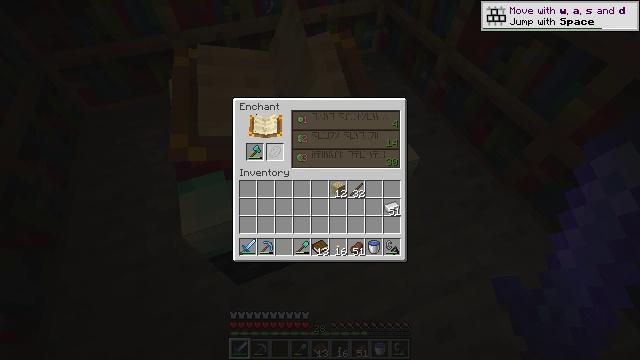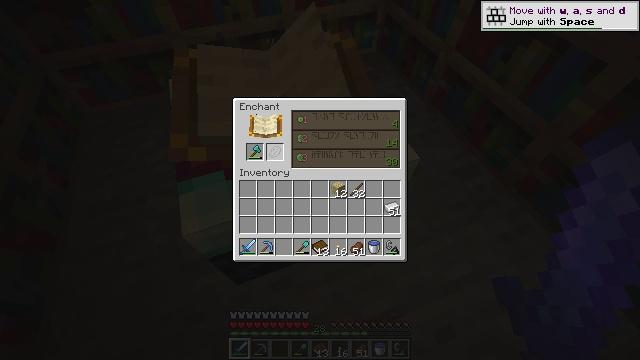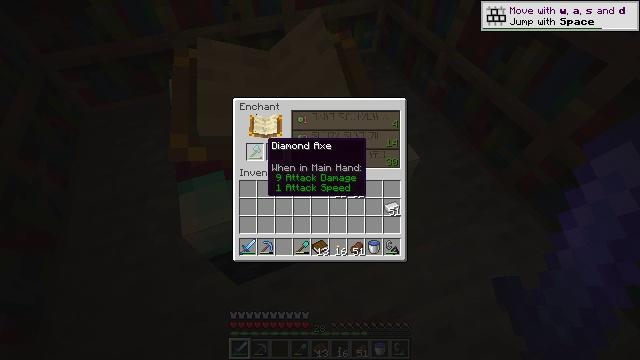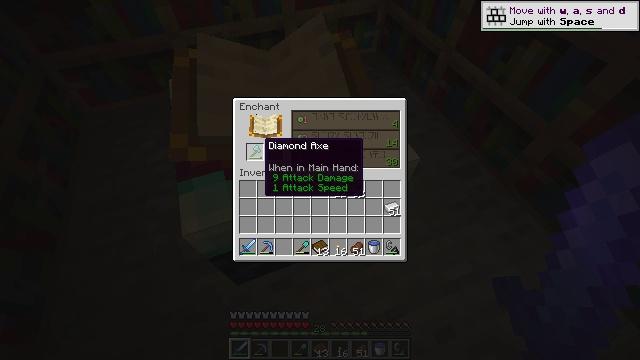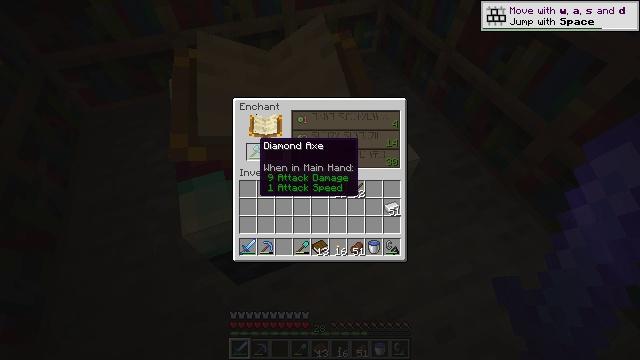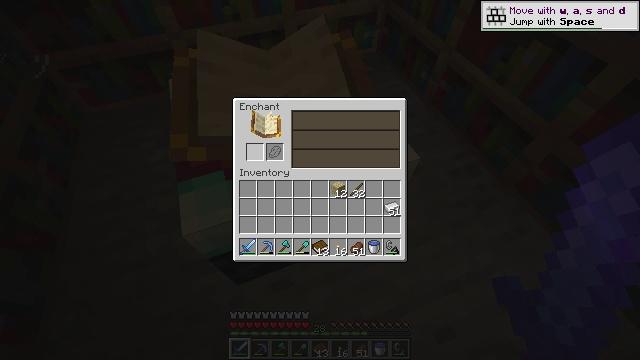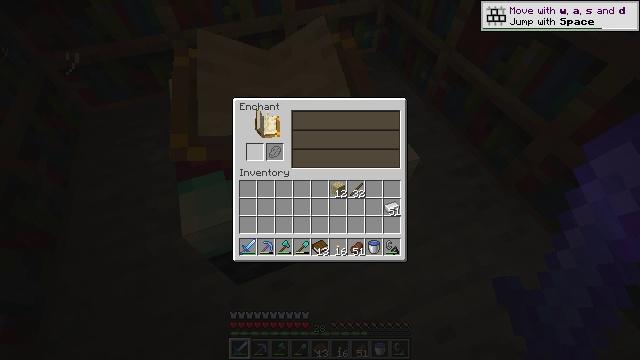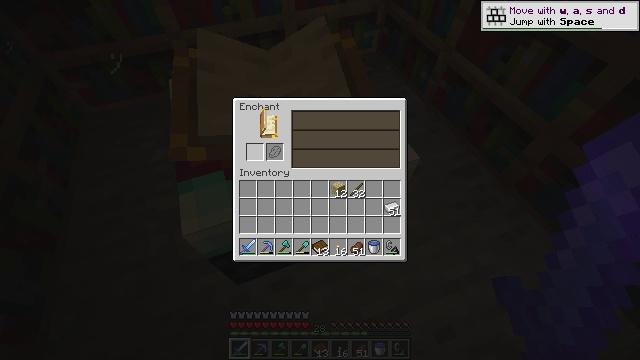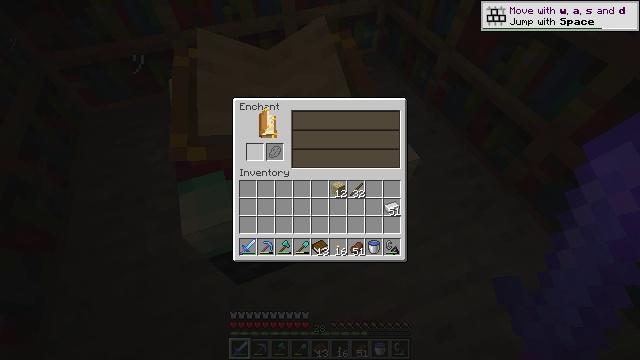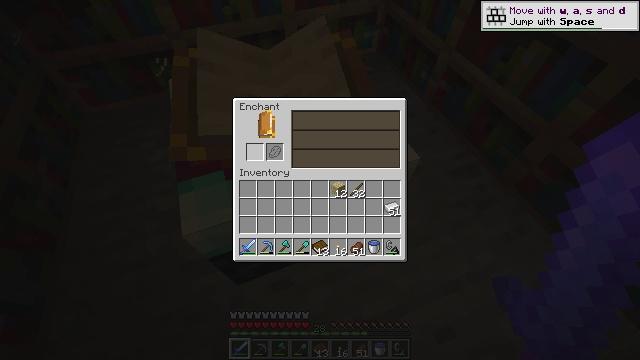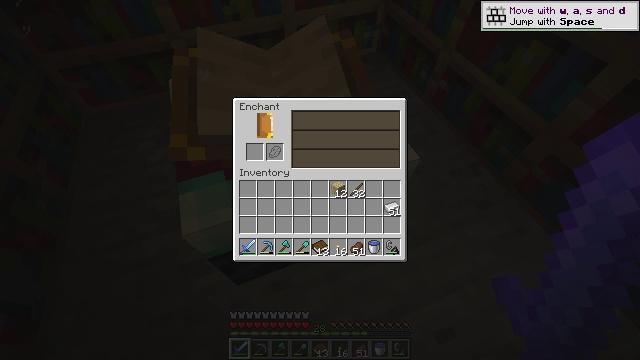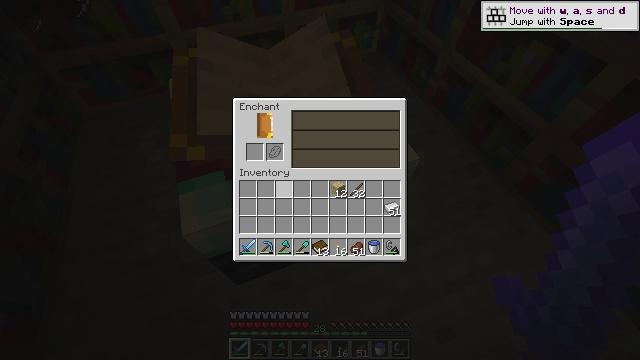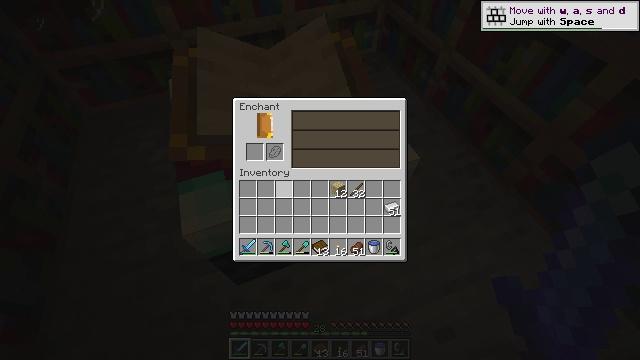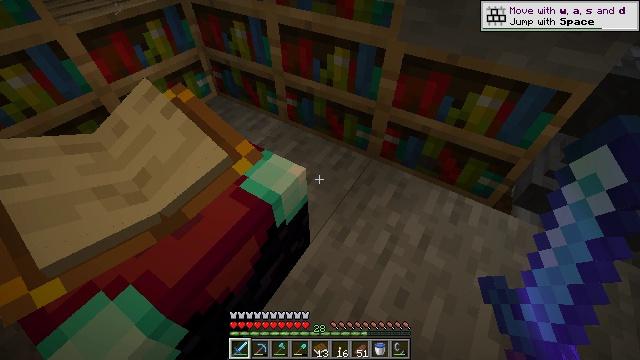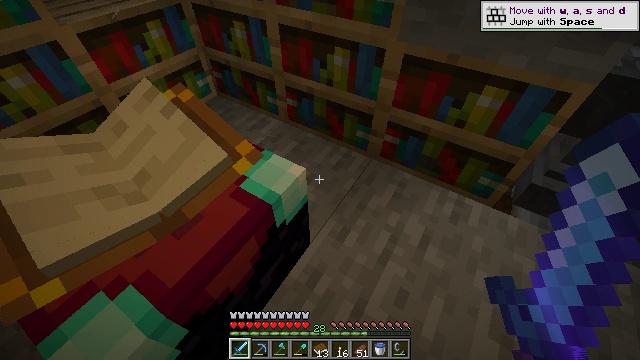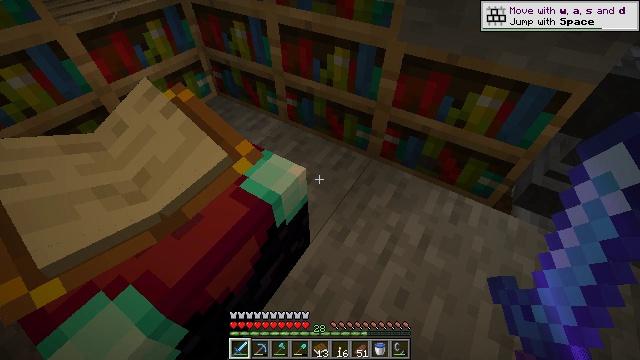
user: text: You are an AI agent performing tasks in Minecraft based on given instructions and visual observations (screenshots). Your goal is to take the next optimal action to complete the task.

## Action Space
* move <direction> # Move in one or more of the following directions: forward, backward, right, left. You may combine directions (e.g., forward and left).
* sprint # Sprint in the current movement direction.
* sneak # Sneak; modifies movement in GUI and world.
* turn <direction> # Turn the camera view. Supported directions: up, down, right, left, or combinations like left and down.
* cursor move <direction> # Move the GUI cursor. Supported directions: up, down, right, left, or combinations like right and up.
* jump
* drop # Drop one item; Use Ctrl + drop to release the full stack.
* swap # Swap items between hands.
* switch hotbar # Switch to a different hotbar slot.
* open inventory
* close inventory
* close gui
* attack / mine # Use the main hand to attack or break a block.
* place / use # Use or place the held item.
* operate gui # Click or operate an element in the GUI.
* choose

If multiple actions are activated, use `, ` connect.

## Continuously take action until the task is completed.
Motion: motion action
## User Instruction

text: Kill mobs.
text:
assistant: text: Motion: sneak, turn left
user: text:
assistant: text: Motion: sneak
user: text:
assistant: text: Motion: sneak
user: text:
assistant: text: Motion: sneak
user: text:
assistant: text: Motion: sneak, attack / mine
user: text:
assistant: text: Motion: sneak, attack / mine
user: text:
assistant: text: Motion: sneak, attack / mine
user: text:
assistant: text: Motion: sneak
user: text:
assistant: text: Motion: sneak
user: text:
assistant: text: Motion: sneak, turn right and down
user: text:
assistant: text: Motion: sneak, turn right and down
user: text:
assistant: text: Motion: sneak, turn right
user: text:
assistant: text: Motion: turn right and up, attack / mine
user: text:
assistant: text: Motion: no_op
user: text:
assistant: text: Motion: no_op
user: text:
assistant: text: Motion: no_op
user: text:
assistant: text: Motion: no_op
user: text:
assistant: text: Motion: no_op
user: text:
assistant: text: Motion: no_op
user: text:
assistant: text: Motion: turn right and up
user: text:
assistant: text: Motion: turn right and up
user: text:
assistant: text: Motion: turn right and up
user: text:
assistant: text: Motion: turn right and up
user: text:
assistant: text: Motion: turn right and up
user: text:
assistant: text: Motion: turn right and up
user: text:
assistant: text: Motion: no_op
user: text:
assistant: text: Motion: no_op
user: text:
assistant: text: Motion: no_op
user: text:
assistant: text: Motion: no_op
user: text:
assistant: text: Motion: no_op